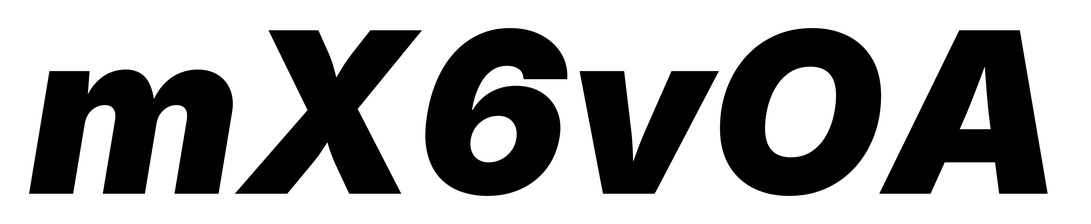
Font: Inter-Italic_Black_Italic